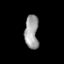
Tissue: prostate
Cell type: T cells
Senescence score: 0.7448
Nuclear area (px): 453
Mean DAPI intensity: 158.395